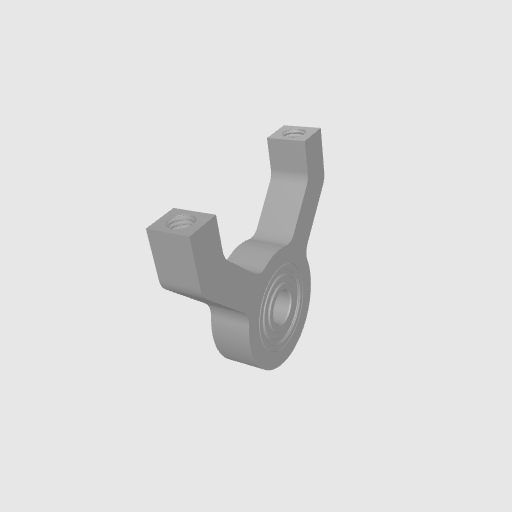
Part: Side1Post2PillowBlock6ID